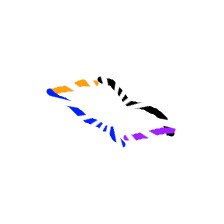
Shape: parallelogram